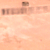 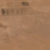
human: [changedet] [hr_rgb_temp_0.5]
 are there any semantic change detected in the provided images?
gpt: No change was made in this area.